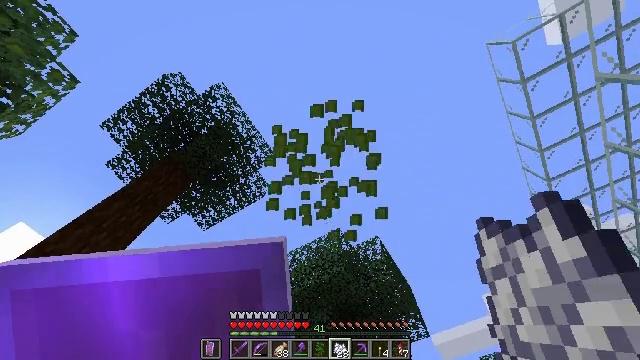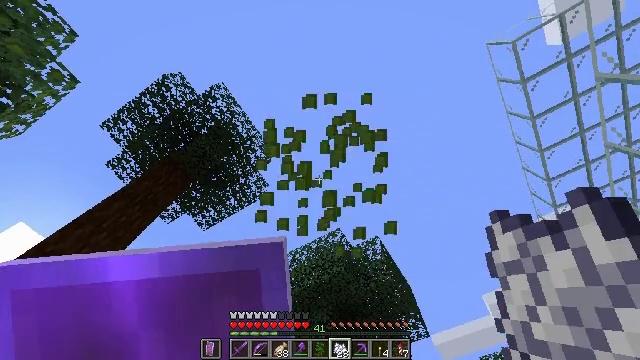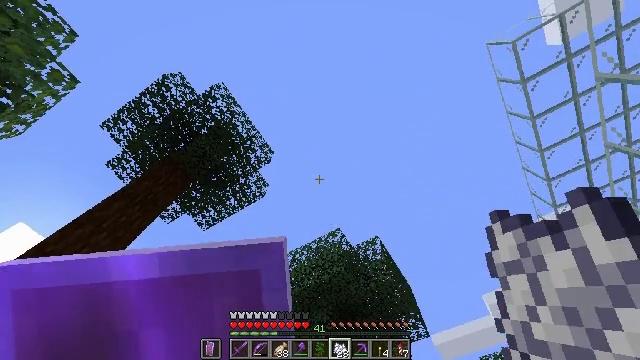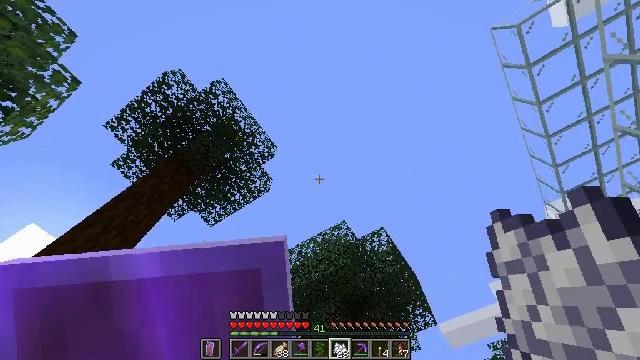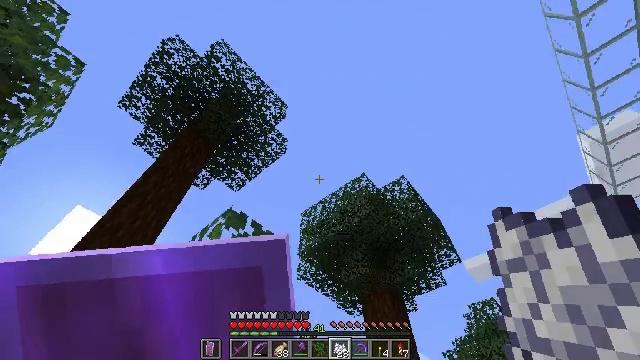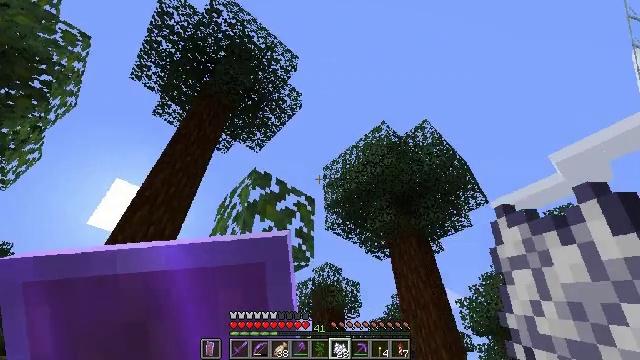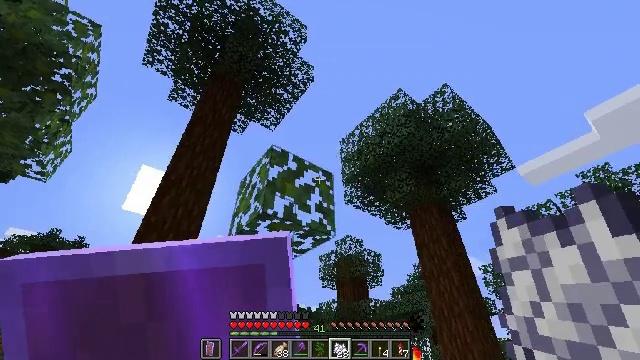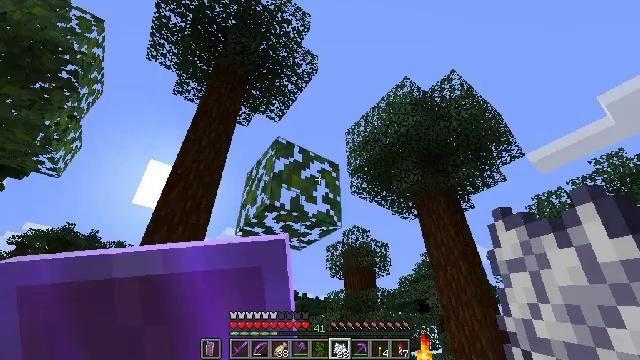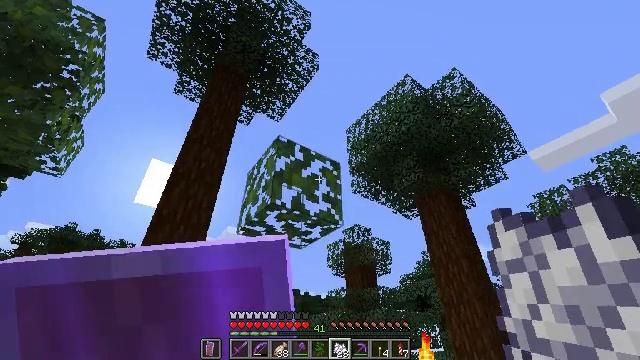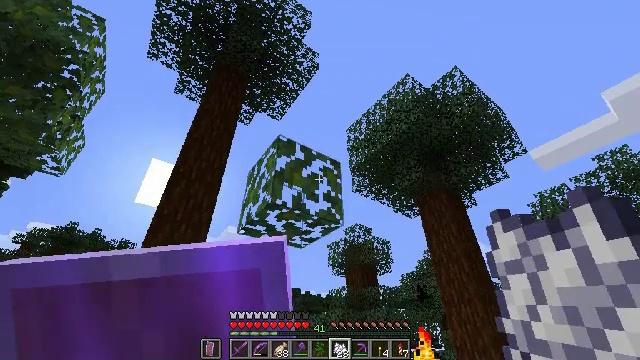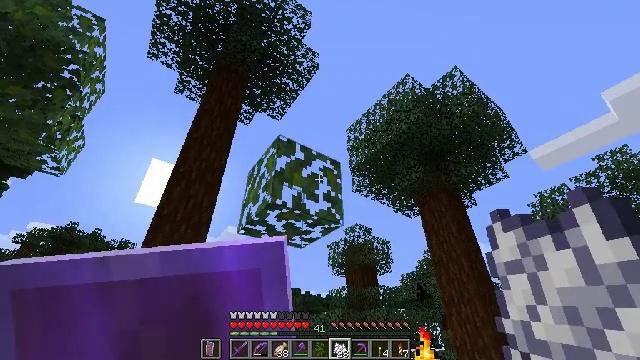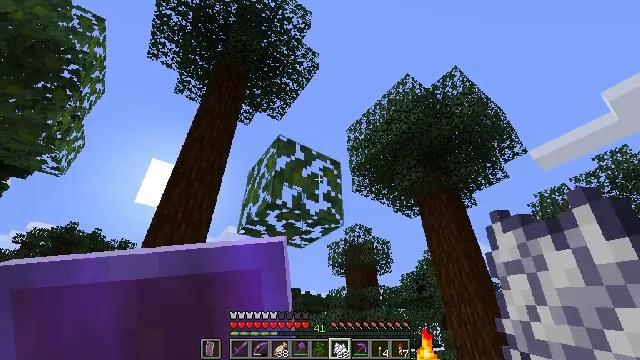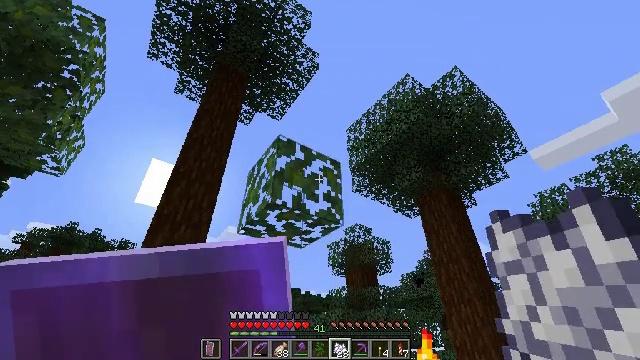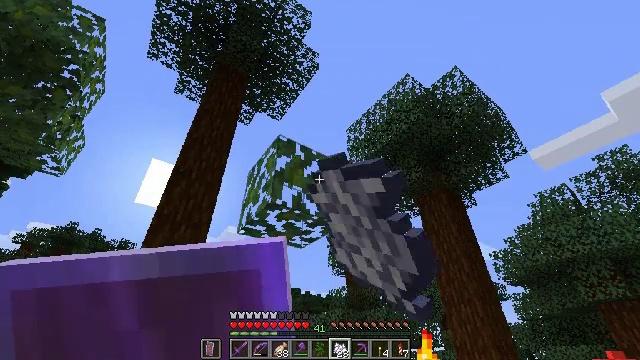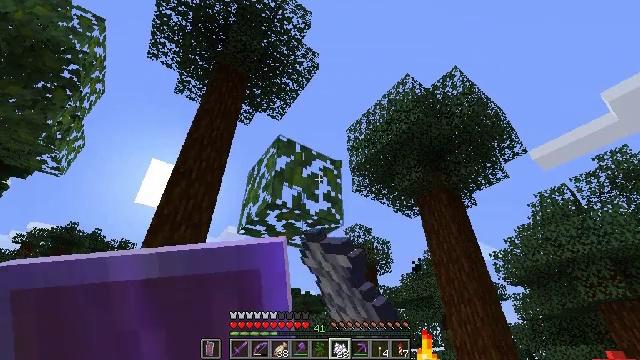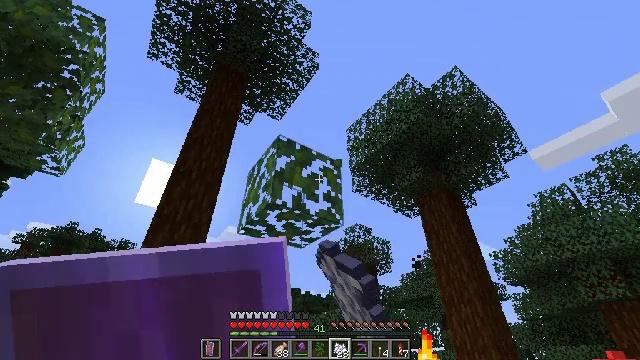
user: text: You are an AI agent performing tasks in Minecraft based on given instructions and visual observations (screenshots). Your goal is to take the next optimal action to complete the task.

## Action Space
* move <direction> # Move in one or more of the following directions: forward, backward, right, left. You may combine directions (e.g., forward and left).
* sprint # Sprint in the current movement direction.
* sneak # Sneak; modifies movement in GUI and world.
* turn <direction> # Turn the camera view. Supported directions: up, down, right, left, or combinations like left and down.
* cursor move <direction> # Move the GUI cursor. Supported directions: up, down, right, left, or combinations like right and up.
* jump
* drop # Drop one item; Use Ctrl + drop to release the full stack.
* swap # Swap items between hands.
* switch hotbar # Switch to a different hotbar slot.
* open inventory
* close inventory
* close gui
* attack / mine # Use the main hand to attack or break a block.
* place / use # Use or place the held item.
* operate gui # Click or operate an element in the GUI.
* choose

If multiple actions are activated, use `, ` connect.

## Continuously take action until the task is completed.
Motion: motion action
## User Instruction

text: Break the jungle leaves with your hand or shears.
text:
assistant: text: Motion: attack / mine
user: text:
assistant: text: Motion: attack / mine
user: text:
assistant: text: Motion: turn left and down, attack / mine
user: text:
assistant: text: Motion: turn left and down
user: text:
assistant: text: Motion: turn left and down
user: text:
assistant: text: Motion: turn left and down
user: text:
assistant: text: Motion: turn left and down
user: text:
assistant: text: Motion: no_op
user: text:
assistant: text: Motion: no_op
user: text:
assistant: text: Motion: no_op
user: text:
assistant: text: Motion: no_op
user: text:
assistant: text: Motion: attack / mine
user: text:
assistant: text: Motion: attack / mine
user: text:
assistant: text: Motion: attack / mine
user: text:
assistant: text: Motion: attack / mine
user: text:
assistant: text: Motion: attack / mine
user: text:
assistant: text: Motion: attack / mine
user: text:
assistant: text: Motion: attack / mine
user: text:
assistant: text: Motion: attack / mine
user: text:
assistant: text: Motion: attack / mine
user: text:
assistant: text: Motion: attack / mine
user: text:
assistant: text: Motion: attack / mine
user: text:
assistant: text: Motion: attack / mine
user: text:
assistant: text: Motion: attack / mine
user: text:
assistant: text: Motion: attack / mine
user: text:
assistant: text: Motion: attack / mine
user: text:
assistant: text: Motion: attack / mine